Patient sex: M
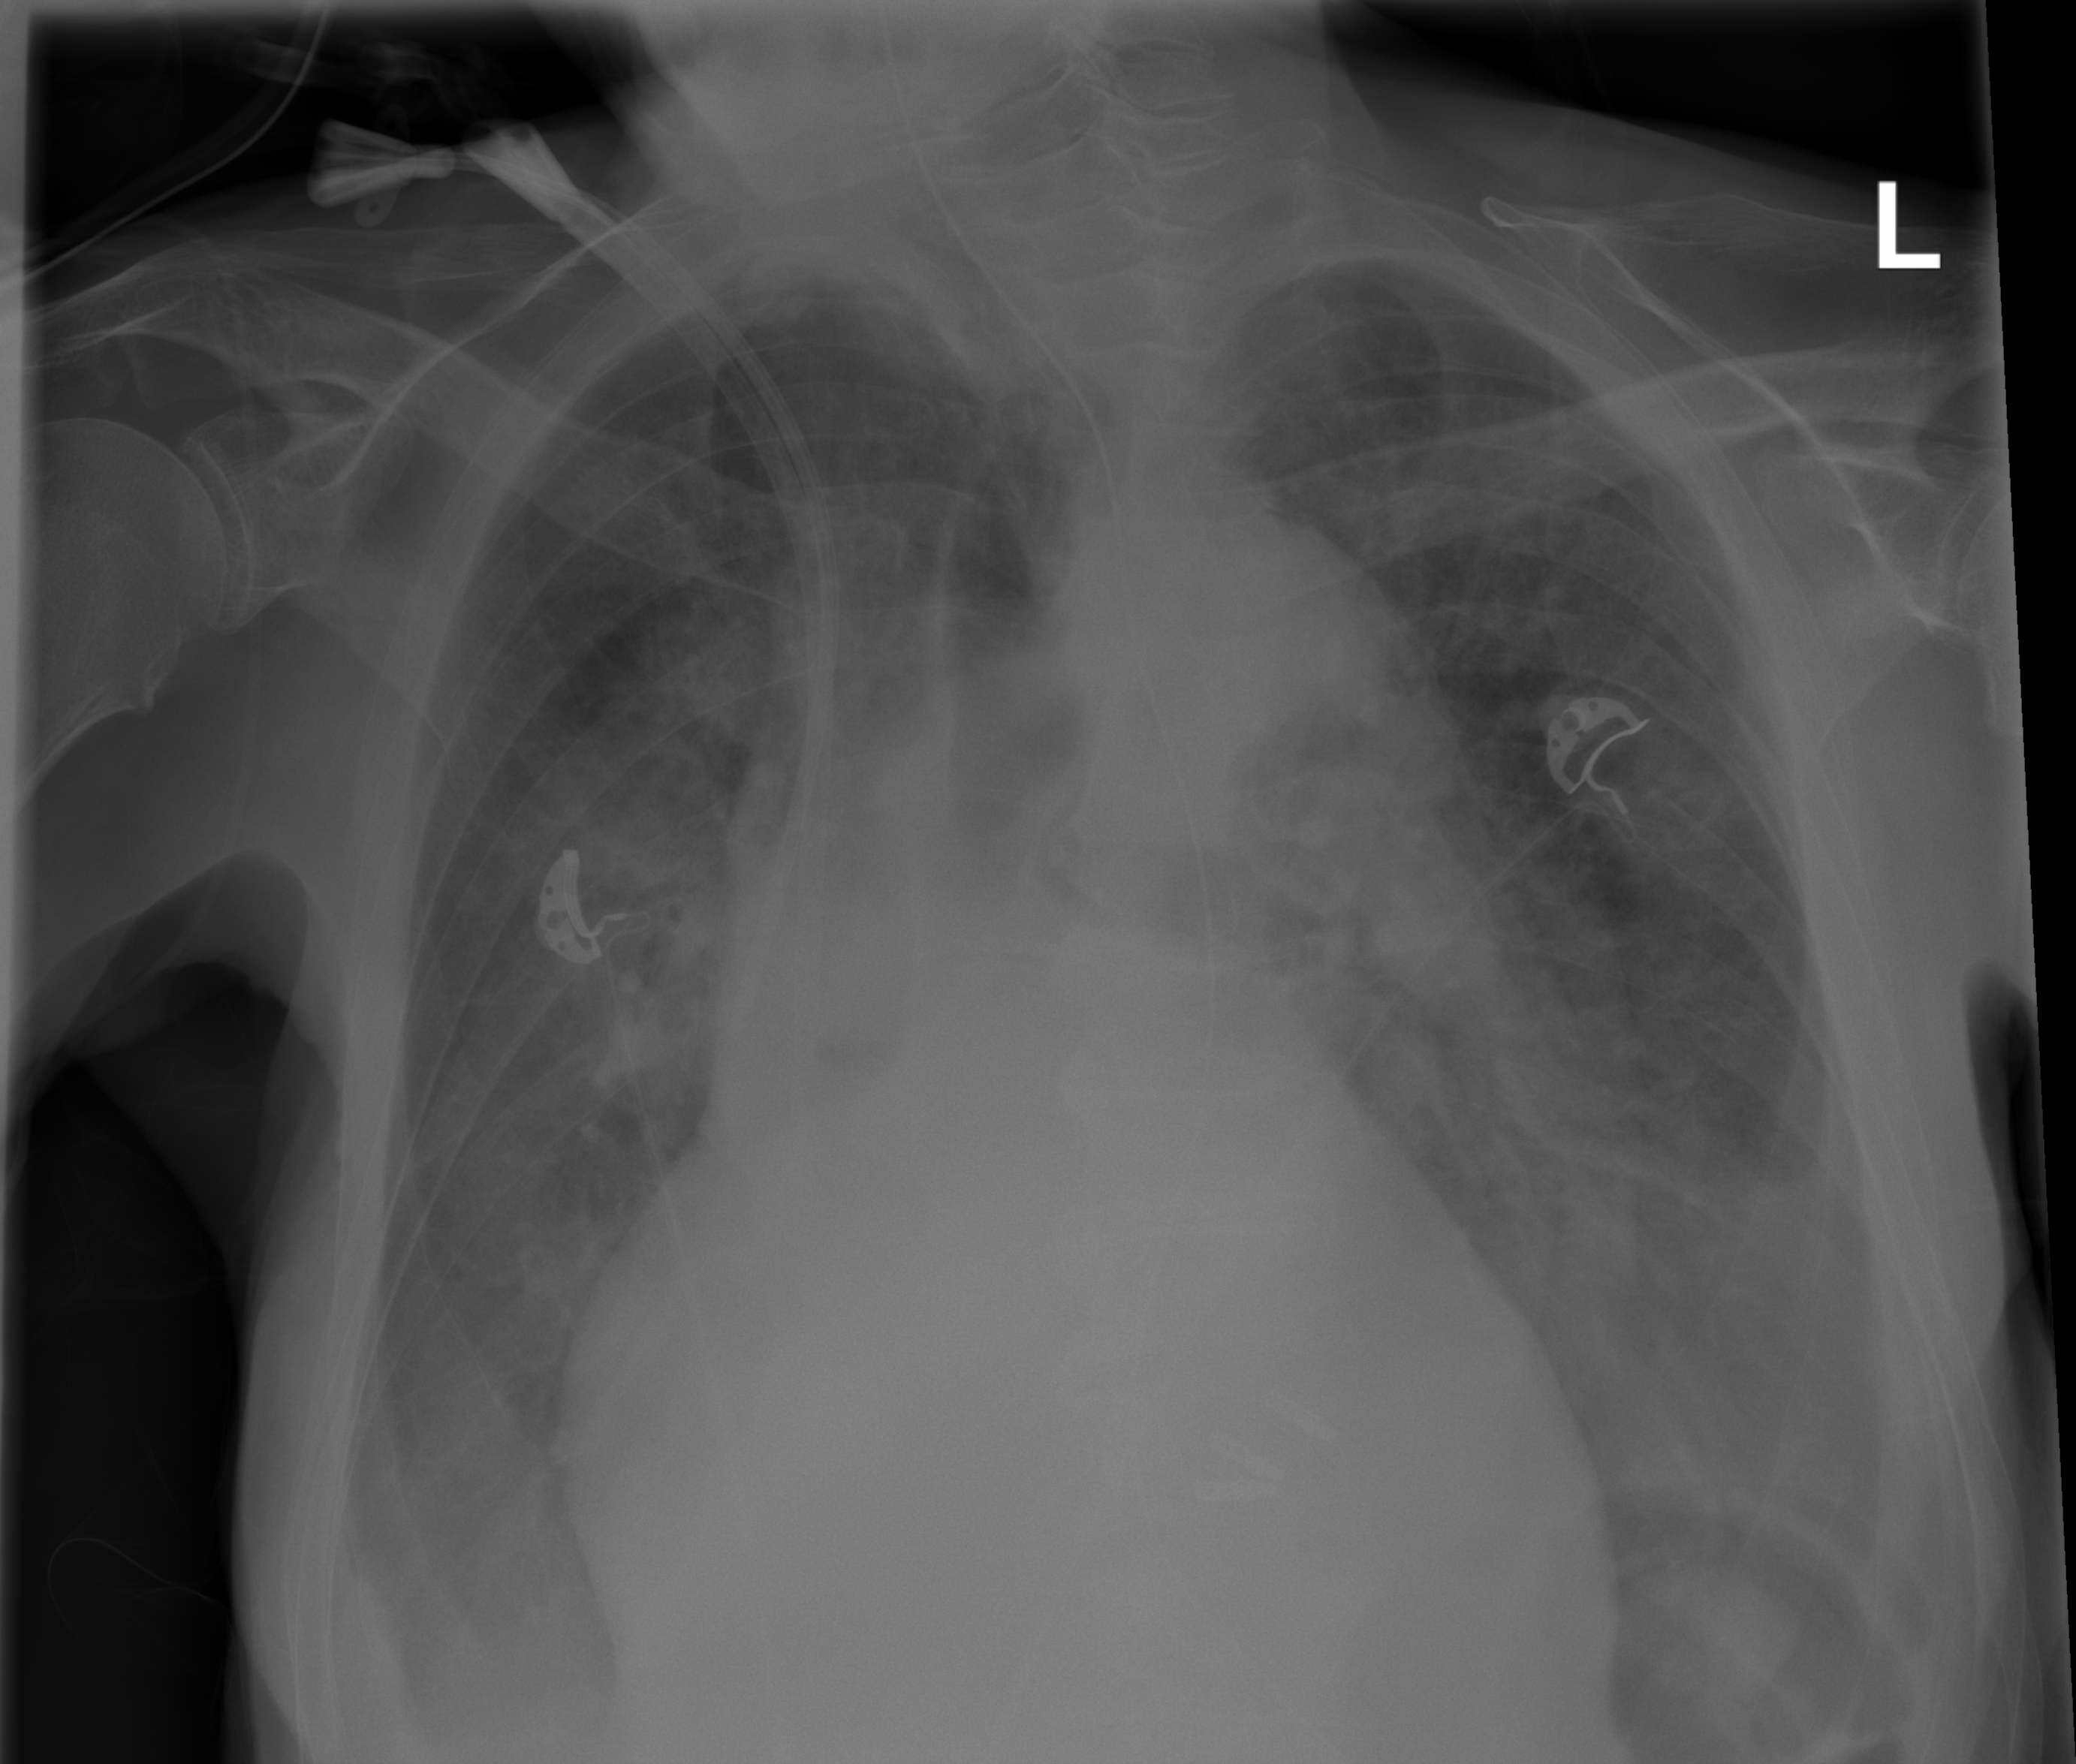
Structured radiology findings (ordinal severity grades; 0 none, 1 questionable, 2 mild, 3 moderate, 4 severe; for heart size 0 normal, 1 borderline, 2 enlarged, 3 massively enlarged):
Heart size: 3
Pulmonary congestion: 2
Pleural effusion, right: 3
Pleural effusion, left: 3
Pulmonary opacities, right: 0
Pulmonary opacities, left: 0
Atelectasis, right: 2
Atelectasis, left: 2